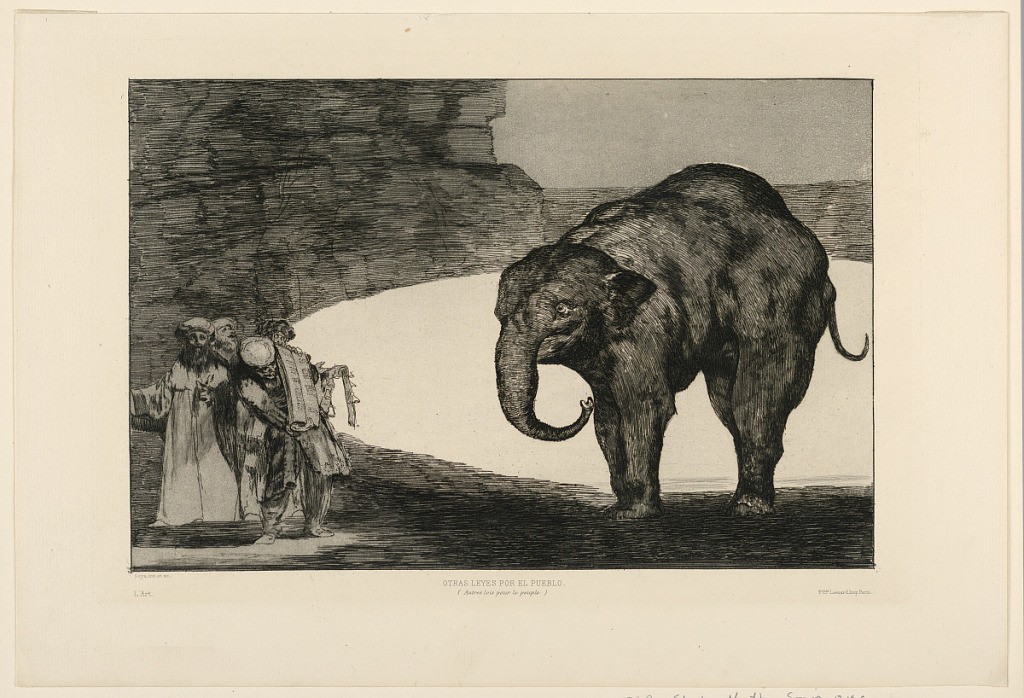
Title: Otras Leyes por El Pueblo (Other Laws for the People)
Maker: Francisco de Goya y Lucientes, Spanish, 1746 - 1828
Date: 1877
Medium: Aquatint and etching on paper
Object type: Print
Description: A large elephant stands at right, facing left, partially outlined against an oval area of light. In the shadows, at the lower left, stands a group of four men, one holding up an open book, another a collar of bells. Printed by Francois Liénard, in the French magazine "L'Art," 1877, Vol. II, p. 40. Prepared in ca. 1815 for the Los Proverbios (Proverbs) series but not printed/published until later.